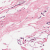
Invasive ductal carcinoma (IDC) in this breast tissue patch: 0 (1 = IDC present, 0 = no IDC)